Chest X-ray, AP view. Patient: 42 years old, sex F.
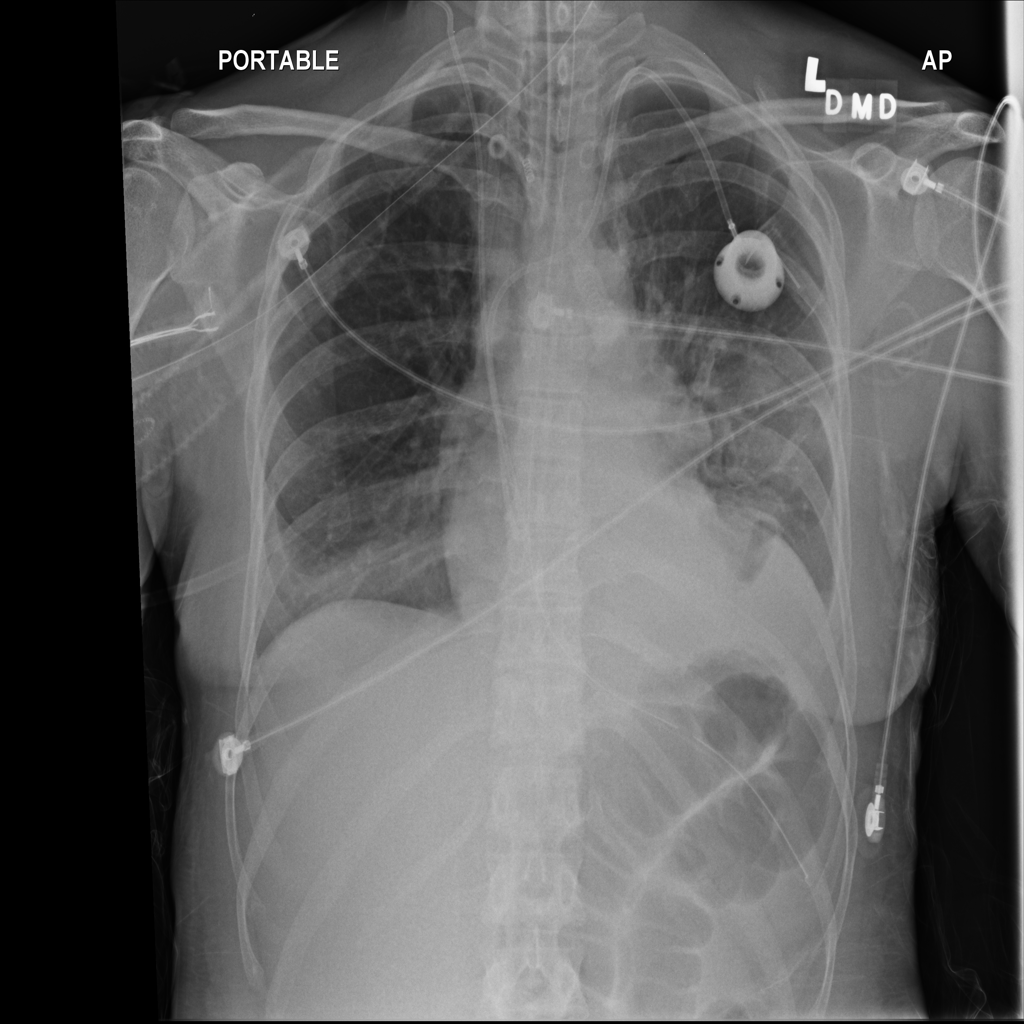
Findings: Atelectasis, Effusion, Infiltration